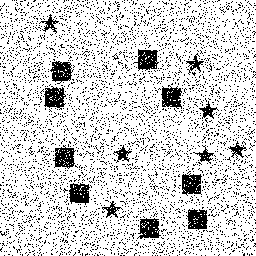
Squares: 9
Triangles: 0
Stars: 7
Total shapes: 16